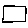
Label: square